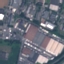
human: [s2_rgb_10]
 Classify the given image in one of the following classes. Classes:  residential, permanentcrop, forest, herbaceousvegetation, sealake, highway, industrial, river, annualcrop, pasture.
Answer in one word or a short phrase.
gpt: Industrial